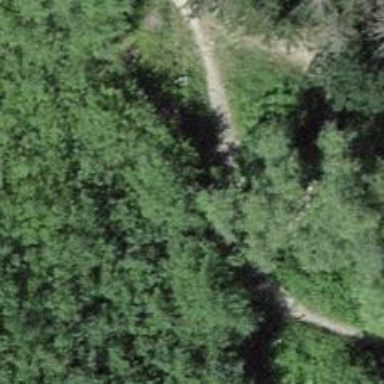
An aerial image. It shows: Unpaved path.